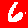
Digit: 6